Field crop: maize
Growth stage: 2
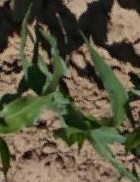
Species: maize